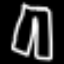
Label: pants